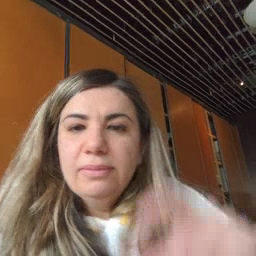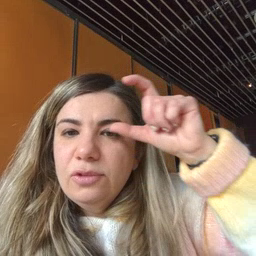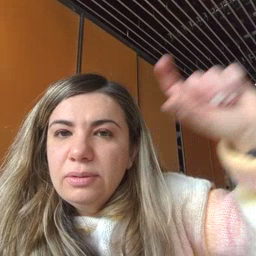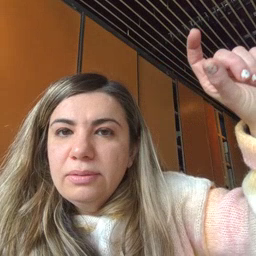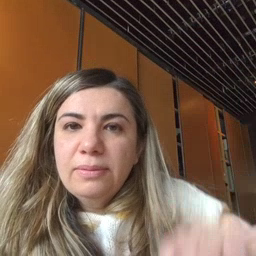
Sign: moon